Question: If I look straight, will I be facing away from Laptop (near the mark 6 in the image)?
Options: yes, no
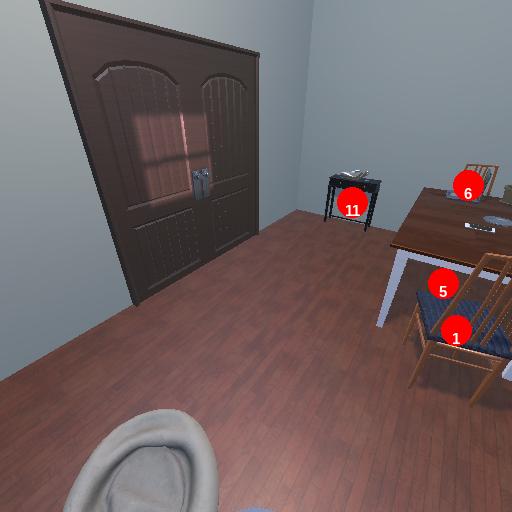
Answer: yes